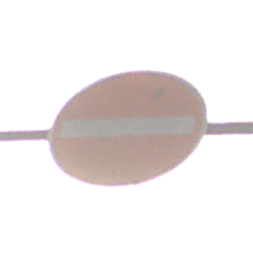
Verkehrszeichen: VerbotDerEinfahrt
Umgebung: Outdoor, Nature
Tageszeit: MorningAfternoon
Wetter: PartlyCloudy
Licht: Natural
Jahreszeit: Winter
Kontrast: MediumContrast